Question: I have tried using group by and getting an error message of single row function cannot return multiple values.
It has three tables to be selected student, subject and mark.

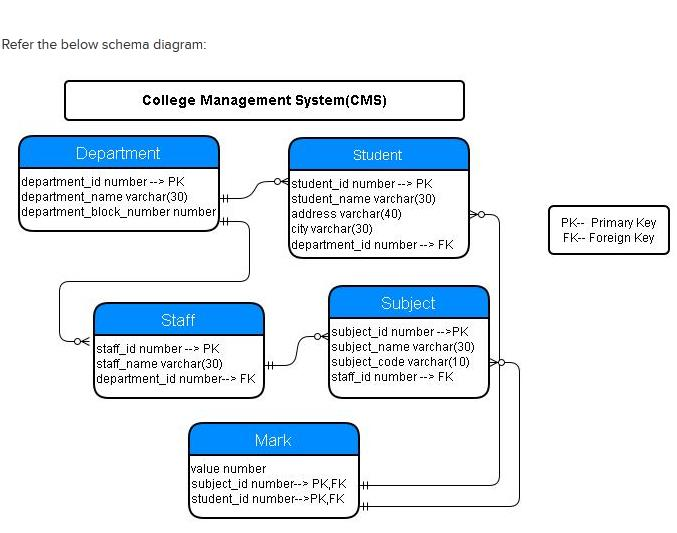
Answer: If you only required student_id and MAX number, you can use only tables Student and Marks as below-
'''
SELECT A.stident_id,MAX(B.Value) max_marks
FROM Student A
INNER JOIN Mark B ON A.Student_id = B.Student_id
GROUP BY A.stident_id
'''
But if you need subject name as well, you can try this below logic-
'''
SELECT AA.stident_id,AA.stident_name,
D.Subject_name,AA.max_marks
FROM
(
SELECT A.stident_id,A.stident_name,MAX(B.Value) max_marks
FROM Student A
INNER JOIN Mark B ON A.Student_id = B.Student_id
GROUP BY A.stident_id
)AA
INNER JOIN Marks C ON AA.stident_id = C.stident_id
AND AA.max_marks = C.Value
INNER JOIN Subject D ON C.subject_id = D.subject_id
'''